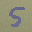
Label: 5